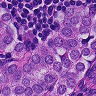
Metastatic tissue present: yes